Question: I would like to modify the look of the item picker for multiple items.
 where can I find the file that holds this?
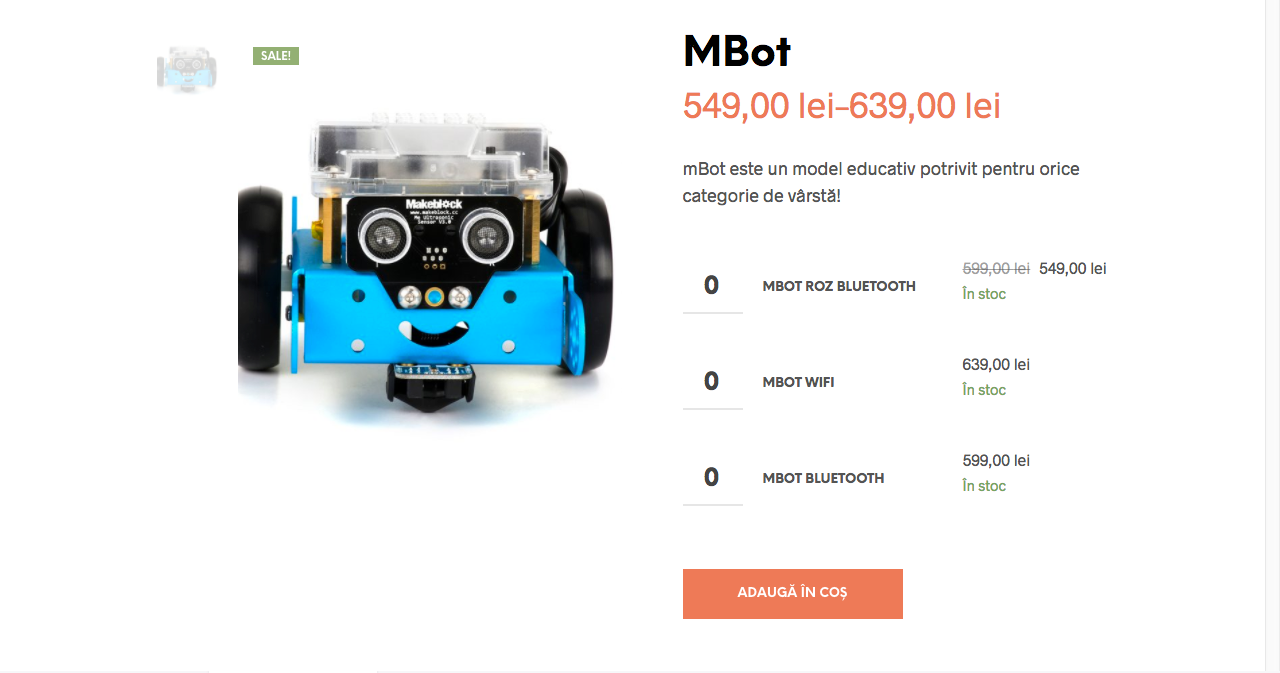
Answer: You can edit
'wp-content/plugins/woocommerce/templates/content-single-product.php' or
copy
'''
wp-content/plugins/woocommerce/templates/content-single-product.php
'''
to
'''
wp-content/themes/your-child-theme/woocommerce/content-single-product.php
'''
and edit the copy template to suit. The copy template will override the plugin template and you can update WooCommerce without losing your custom template.